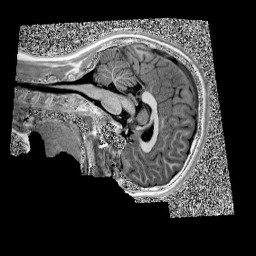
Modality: UNIT1
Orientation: sagittal
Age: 9
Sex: female
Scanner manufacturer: siemens
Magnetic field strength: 3 T
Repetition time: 4 s
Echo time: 0.00303 s